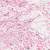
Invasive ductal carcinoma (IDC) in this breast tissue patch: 0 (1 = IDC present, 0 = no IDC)